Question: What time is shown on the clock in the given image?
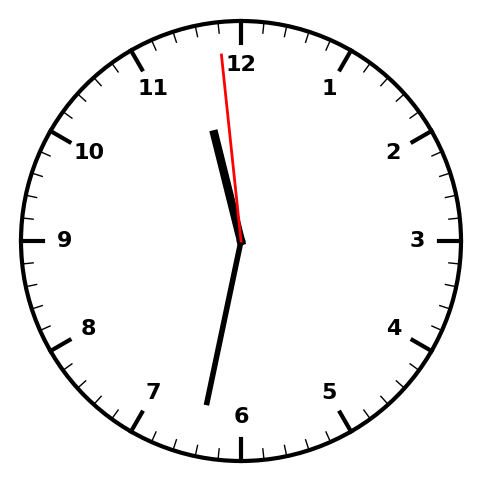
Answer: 11:31:59